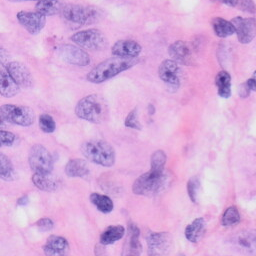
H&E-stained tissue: Skin